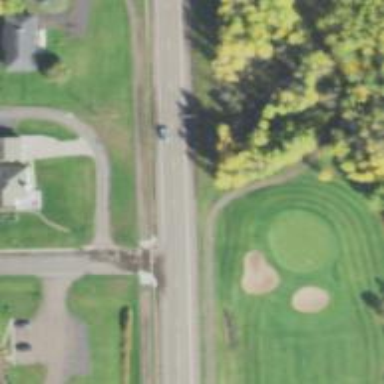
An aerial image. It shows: Pathway for golfing.